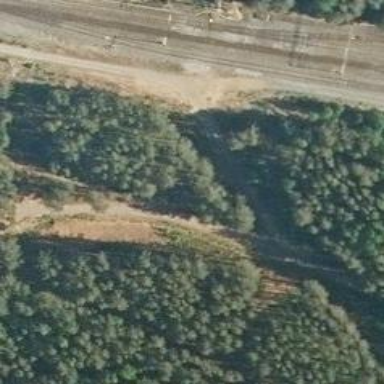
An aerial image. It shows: Path with excellent visibility for trail.